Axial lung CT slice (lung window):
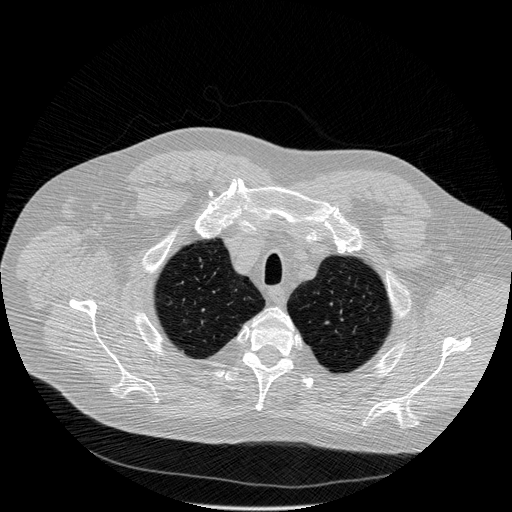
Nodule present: no